Field crop: maize
Growth stage: 2
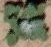
Species: chenopodium